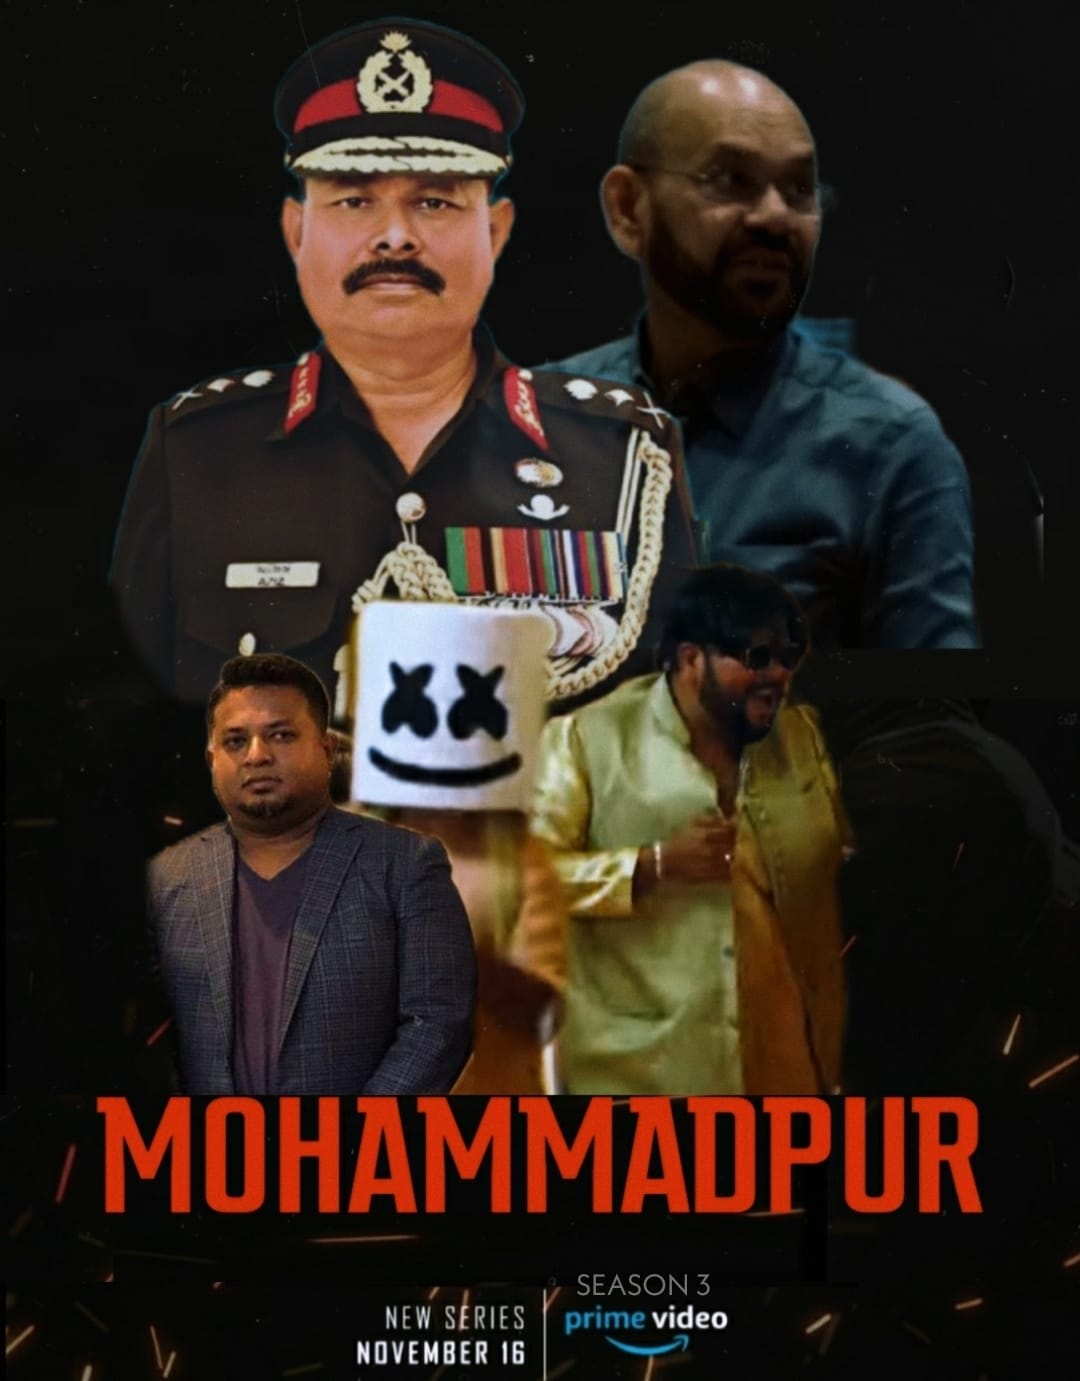
Caption: MOHAMMADPUR
Label: hate